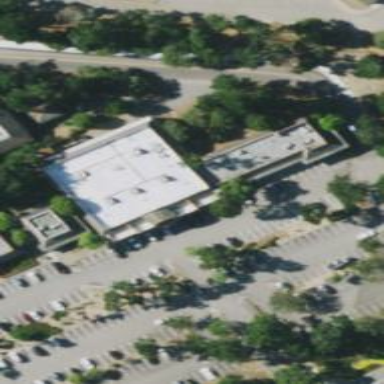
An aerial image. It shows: Fitness centre on leisure land.